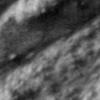
Label: no_change